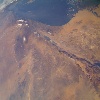
Label: land